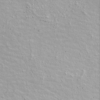
Label: not_dusty